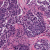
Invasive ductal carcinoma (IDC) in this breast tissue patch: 0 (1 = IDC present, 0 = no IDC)